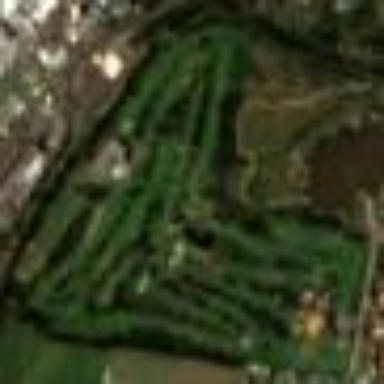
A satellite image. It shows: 18-hole golf course.